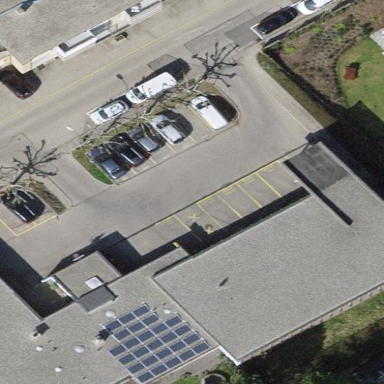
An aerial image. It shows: Retail building.